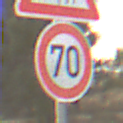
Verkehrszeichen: Geschwindigkeit70
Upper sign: ReiterRechts
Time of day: SunriseSunset
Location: Outdoor (RoadRail)
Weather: PartlyCloudy
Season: NotSpecified
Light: Natural